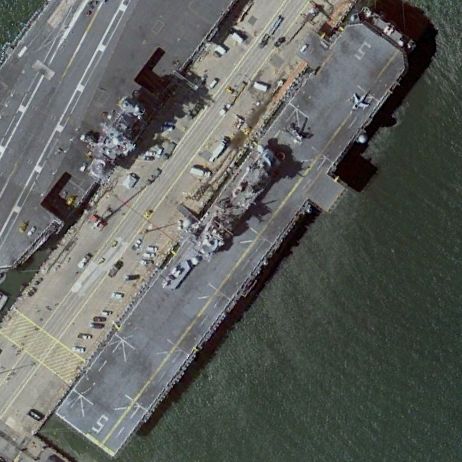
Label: assault